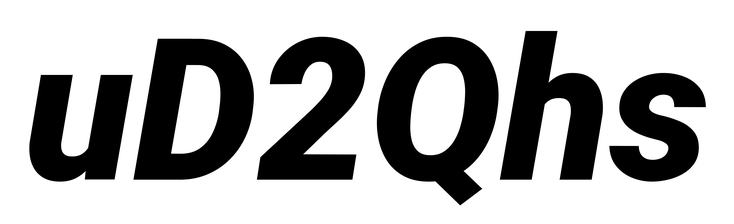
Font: Roboto-Italic_Black_Italic